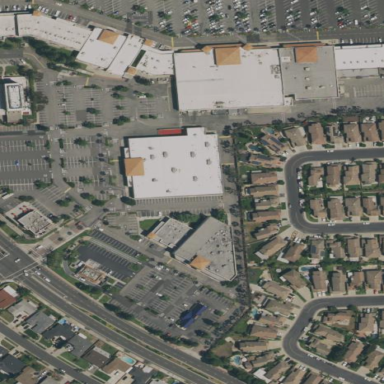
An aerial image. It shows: Retail area.